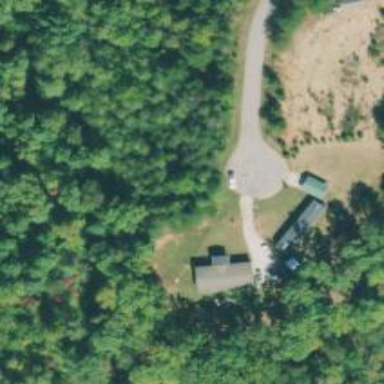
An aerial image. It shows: Driveway.